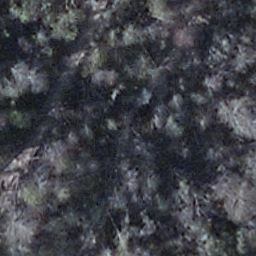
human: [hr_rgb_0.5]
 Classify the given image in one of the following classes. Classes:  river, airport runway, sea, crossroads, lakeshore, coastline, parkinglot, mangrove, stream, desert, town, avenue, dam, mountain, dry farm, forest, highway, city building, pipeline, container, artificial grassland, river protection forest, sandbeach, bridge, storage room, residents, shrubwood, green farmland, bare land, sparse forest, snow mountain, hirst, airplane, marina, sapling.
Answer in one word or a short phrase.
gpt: shrubwood